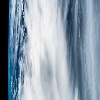
Label: cloud